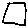
Label: square